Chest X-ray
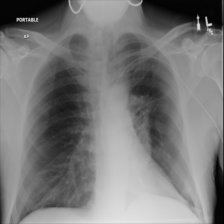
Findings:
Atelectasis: negative
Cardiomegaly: negative
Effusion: negative
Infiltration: negative
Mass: positive
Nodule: negative
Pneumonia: negative
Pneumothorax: negative
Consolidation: negative
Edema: negative
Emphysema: negative
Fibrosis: negative
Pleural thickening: negative
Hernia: negative